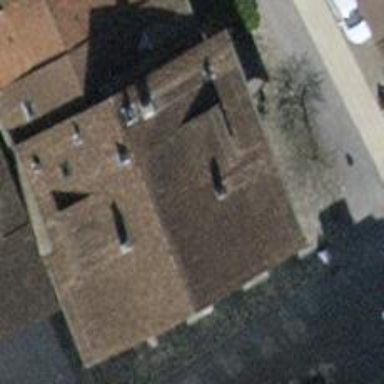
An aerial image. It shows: Museum.